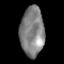
Tissue: lung
Cell type: T cells
Senescence score: 0.2419
Nuclear area (px): 1164
Mean DAPI intensity: 129.479